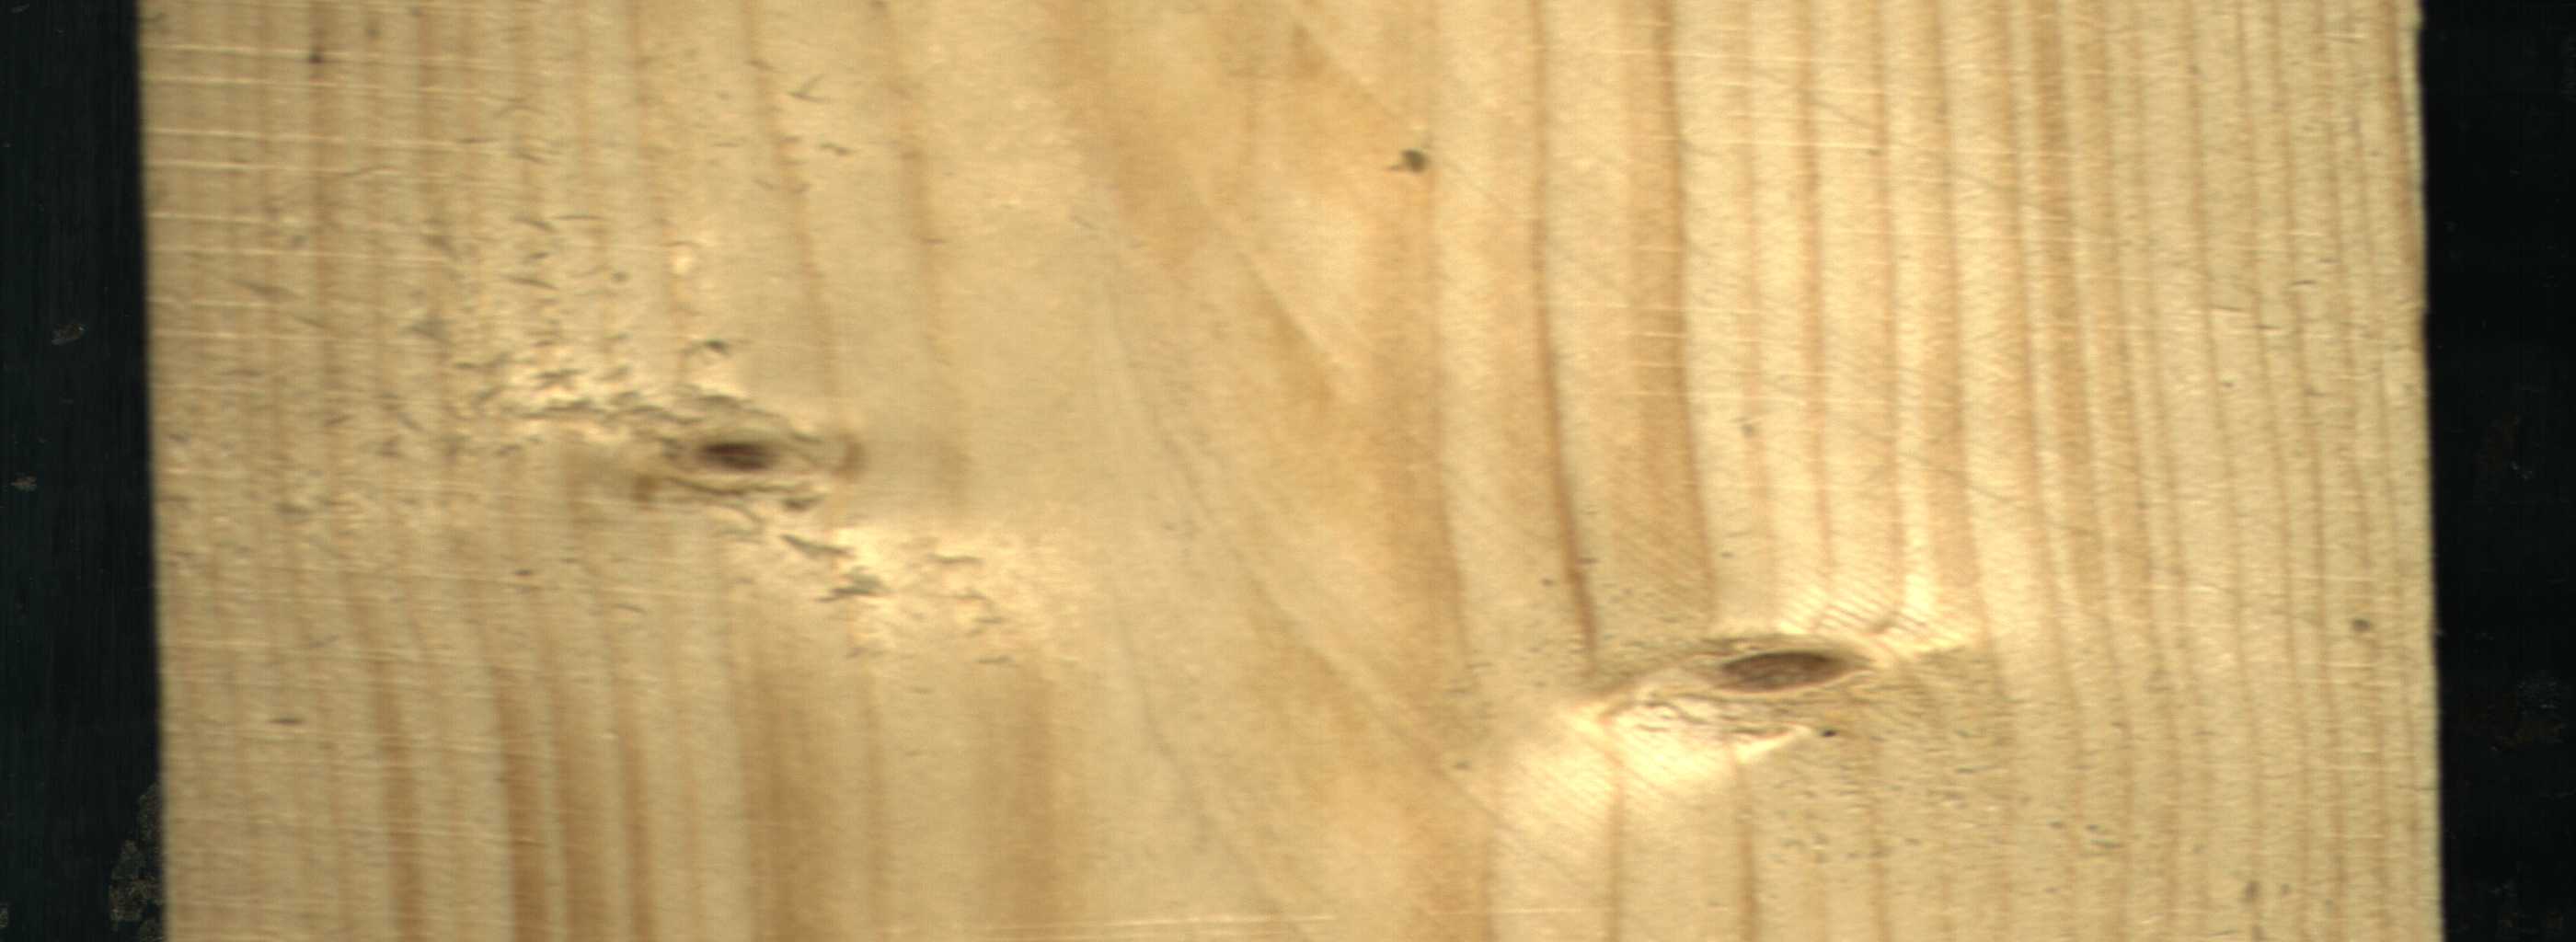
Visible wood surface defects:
Live_Knot
Live_Knot